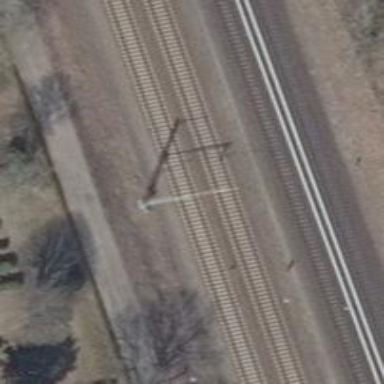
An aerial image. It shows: Milestone along the railway track with catenary mast.